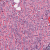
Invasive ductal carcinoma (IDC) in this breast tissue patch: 1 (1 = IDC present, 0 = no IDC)